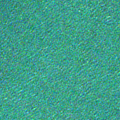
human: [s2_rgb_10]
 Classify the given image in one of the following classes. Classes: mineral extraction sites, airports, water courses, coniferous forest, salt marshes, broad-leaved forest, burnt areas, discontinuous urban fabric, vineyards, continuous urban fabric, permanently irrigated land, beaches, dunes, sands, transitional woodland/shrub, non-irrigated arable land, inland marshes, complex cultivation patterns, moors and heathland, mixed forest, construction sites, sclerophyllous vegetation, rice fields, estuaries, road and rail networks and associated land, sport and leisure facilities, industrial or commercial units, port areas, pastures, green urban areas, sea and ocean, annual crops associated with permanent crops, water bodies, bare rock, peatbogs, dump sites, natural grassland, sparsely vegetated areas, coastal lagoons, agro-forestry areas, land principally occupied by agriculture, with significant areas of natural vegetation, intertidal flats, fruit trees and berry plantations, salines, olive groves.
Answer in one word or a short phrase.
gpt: sea and ocean